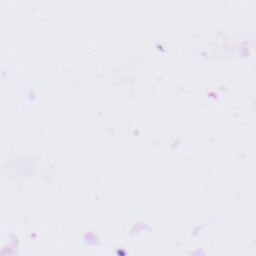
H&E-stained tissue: Tonsil